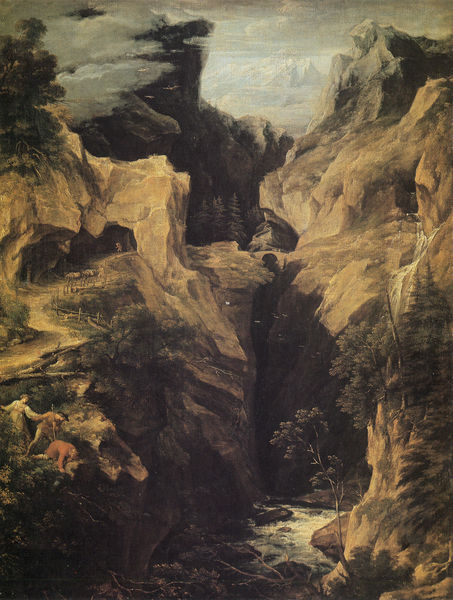
Titel: Via Mala
Künstler: Joseph Anton Koch
Standort: Karlsruhe
Institution: Privatbesitz
Schlagwörter: baum, berg, blau, dunkel, felsen, gemälde, gestein, himmel, mann, schatten, schlaf, wasser, wolken, bäume, fluss, frauen, gelb, grün, landschaft, menschen, ocker, see, ufer, äste, braun, frau, grau, hell, hintergrund, hut, licht, männer, blick, schnee, tier, tiere, weg, wolke, zaun, malerei, mensch, stein, steine, bach, erde, flusslauf, kalt, natur, strauch, vieh, vögel, weite, brücke, busch, büsche, gewässer, pfad, sträucher, paar, personen, pflanzen, höhle, tal, wald, wasserfall, stock, gischt, sommer, wellen, düster, berge, fels, gebirge, klippen, nebel, hochgebirge, schlucht, steil, herbst, figuren, fliessen, reißend, romantik, strömung, tannen, staffage, sturm, unterstand, wild, lanze, realistisch, woken, geländer, tiefe, fallen, hoch, schneise, klippe, schaf, einöde, wandern, alpen, abgrund, felsig, felsspalte, gefahr, bedrohlich, fichte, gestalten, gedeckt, bewachsen, braum, karg, wanderer, fall, gebirgsbach, gebückt, drohend, gestrüpp, wanderstab, friedrich, gelblich, schafe, hirte, hirten, arbre, peinture, koch, canyon, bergbach, jagen, rettung, klamm, zerklüftet, wals, alpin, böcklin, montagne, nuage, einsiedler, gebrige, fra, flesen, absturz, bedrückend, rivière, nichts, hinab, ficht, komponiert, falaise, böckin, felsschlucht, verirrt, helles kleid, bergelandschaft, landschaft mit tiefer schlucht, berge im hintergrund, personen links, helels kleid, höhöe, pêche, gouffre, bäume tannen, falise, mein bild lädt nicht